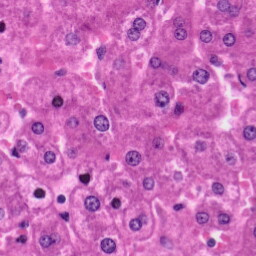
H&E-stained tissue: Liver